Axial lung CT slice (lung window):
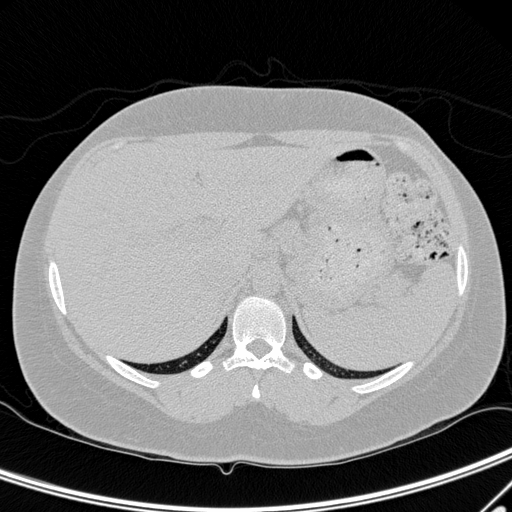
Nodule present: no